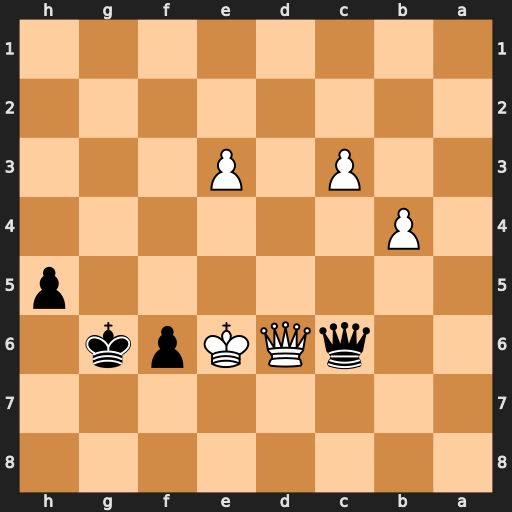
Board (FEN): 8/8/2qQKpk1/7p/1P6/2P1P3/8/8
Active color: b
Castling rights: -
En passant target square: -
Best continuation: Qxd6+ Kxd6 h4 Kc7 h3 b5 h2 b6 h1=Q